Current action and preconditions to check: path_clear

Your task: For each precondition in the list above, predict whether it will hold at this action.

Consider the current scene as observed from the mobile robot's camera, and analyze the predicted future states of all dynamic agents (e.g., people, animals, vehicles, or any moving entities) within the NEXT SECOND.

IMPORTANT: Only answer "very likely" if you are absolutely certain—based on strong, clear evidence—that a dynamic agent will violate the precondition in the predicted future state. Do NOT answer "very likely" for unlikely, ambiguous, or low-probability risks.

Ask yourself for each precondition: Is there a high probability, with clear and convincing evidence, that the predicted future states of any dynamic agent will interfere with the predicted future state of the currently executing action within the NEXT SECOND, causing that precondition to fail?

Assess the risk level based on these predictions. Use "likely" or "very likely" if motions create a clear risk of interference.

Use "neutral" or "improbable" if agents are nearby but their predicted paths are clearly diverging or non-conflicting.

Failure Risk Categories: "very improbable", "improbable", "neutral", "likely", "very likely"

Answer Format: Output ONLY the probability_of_failure value from these categories: "very improbable", "improbable", "neutral", "likely", "very likely"

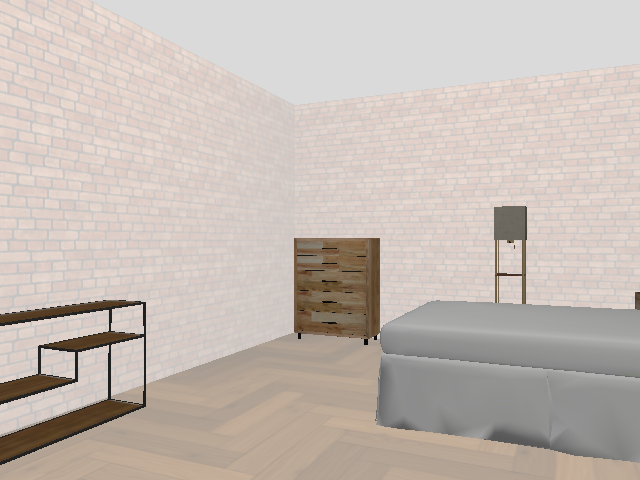

Answer: very improbable